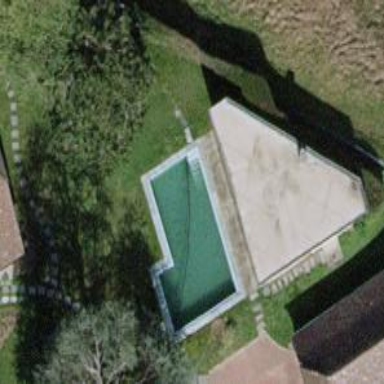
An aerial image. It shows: Swimming pool located in leisure land.